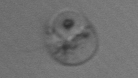
Label: Amoeba